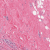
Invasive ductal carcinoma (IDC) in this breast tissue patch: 0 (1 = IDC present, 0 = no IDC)